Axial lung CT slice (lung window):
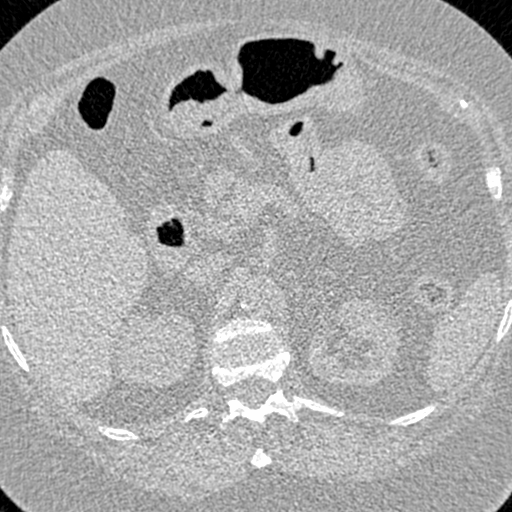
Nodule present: no